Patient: sex M, age 59
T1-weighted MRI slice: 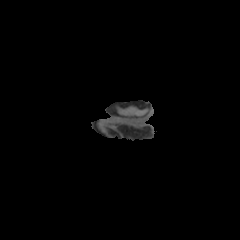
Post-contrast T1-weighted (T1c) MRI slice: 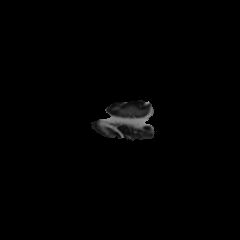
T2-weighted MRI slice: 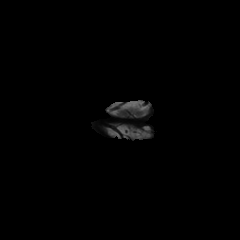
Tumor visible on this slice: yes
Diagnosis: Oligodendroglioma, IDH-mutant, 1p/19q-codeleted
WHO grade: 3